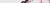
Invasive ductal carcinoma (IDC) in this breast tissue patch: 0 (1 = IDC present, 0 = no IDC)